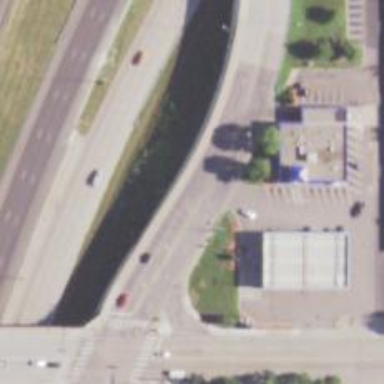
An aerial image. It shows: Tertiary road with sidewalk on the left.